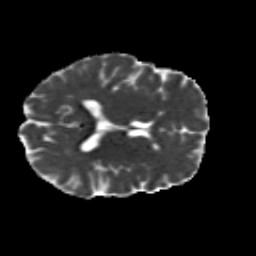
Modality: MD
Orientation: axial
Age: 31
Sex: male
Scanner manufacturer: siemens
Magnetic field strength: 3 T
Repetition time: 8.8 s
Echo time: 0.085 s